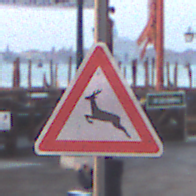
Verkehrszeichen: WildwechselRechts
Umgebung: Outdoor, Urban
Tageszeit: SunriseSunset
Wetter: Clear
Licht: Natural
Jahreszeit: NotSpecified
Kontrast: MediumContrast